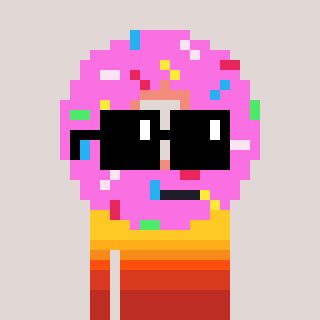
a pixel art character with square black sunglasses, a doughnut-shaped head and a green-colored body on a warm background